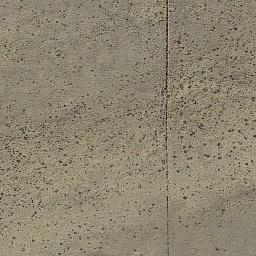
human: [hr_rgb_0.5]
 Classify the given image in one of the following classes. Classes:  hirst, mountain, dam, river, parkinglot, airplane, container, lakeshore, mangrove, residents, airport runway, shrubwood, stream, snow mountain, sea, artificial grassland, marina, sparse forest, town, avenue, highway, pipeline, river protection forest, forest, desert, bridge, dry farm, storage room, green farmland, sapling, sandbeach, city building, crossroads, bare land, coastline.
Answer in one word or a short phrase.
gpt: bare land